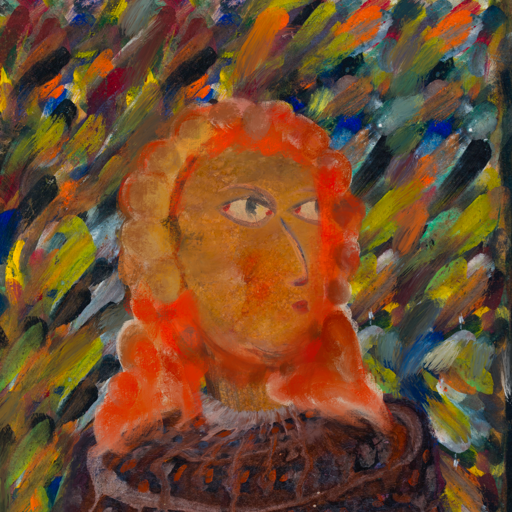
Background: An_Impression, Head And Neck Side: Pipe, Face Side: GypsyMother, Bust: Hypocrite, Hair Side: Rupkatha, Head Accessory: Blank, Second Necklace: Blank, Necklace: Blank, Baby: Blank